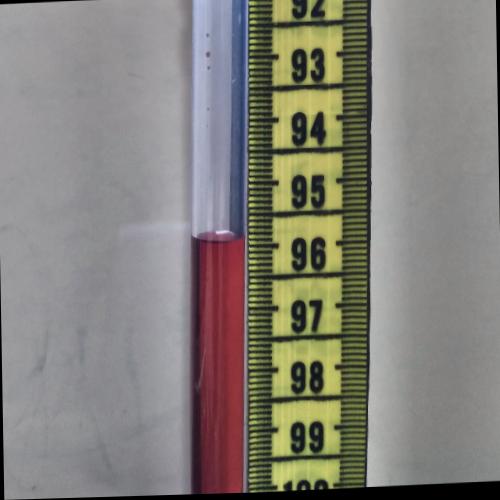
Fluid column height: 95.9 cm